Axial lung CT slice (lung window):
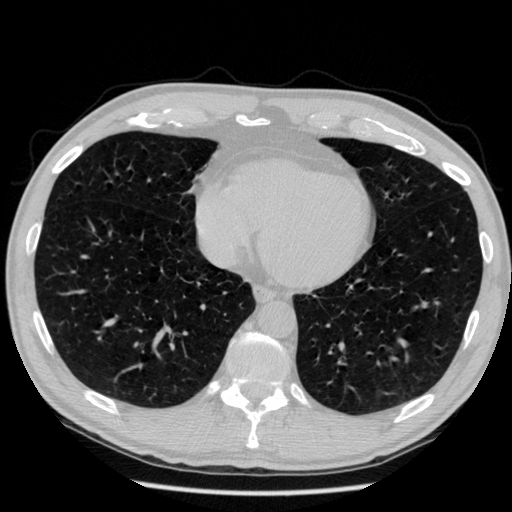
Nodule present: no